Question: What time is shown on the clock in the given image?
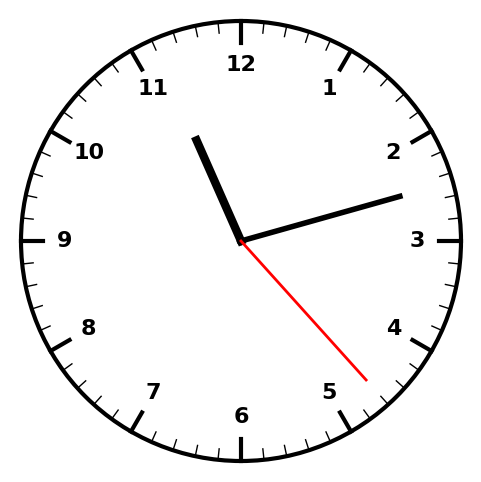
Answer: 11:12:23